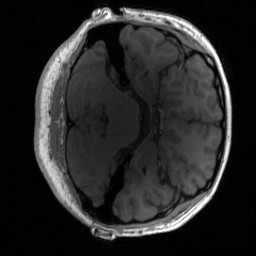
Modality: T1w
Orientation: axial
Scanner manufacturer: siemens
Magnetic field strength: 3 T
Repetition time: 2 s
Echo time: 0.0022 s